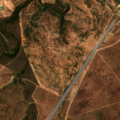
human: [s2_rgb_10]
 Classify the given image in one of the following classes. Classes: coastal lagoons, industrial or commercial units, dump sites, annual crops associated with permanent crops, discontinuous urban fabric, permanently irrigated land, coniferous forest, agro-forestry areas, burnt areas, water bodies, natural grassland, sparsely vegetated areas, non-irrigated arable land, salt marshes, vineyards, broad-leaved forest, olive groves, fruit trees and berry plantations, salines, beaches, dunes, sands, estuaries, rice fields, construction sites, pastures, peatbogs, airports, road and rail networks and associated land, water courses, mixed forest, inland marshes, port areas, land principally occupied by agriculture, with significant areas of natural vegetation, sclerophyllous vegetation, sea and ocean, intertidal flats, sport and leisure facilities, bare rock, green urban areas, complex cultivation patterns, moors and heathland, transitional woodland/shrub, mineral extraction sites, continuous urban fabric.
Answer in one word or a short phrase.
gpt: non-irrigated arable land, pastures, agro-forestry areas, transitional woodland/shrub